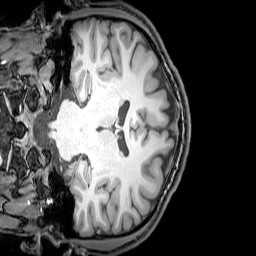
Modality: T1w
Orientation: coronal
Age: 24
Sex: male
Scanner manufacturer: philips
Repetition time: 0.008163 s
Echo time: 0.00375 s